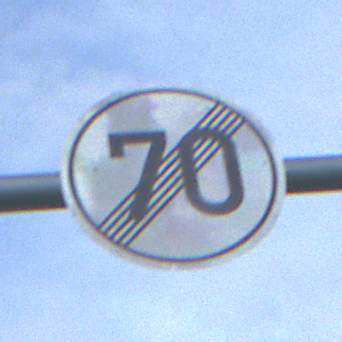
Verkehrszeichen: EndeGeschwindigkeit70
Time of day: MorningAfternoon
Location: Outdoor (Nature)
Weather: PartlyCloudy
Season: NotSpecified
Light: Natural